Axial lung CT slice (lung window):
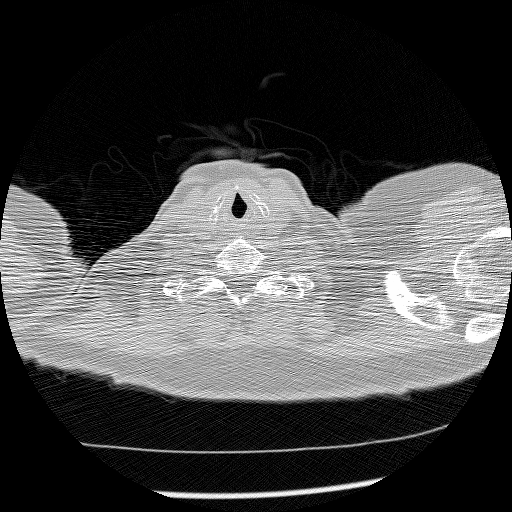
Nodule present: no